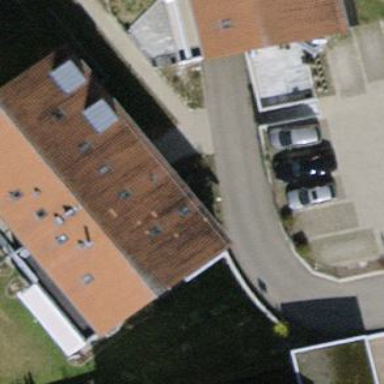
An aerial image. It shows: Building consisting of apartments.